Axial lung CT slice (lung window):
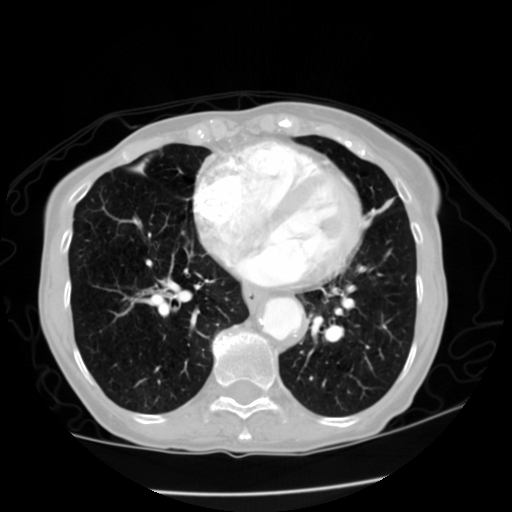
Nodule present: no